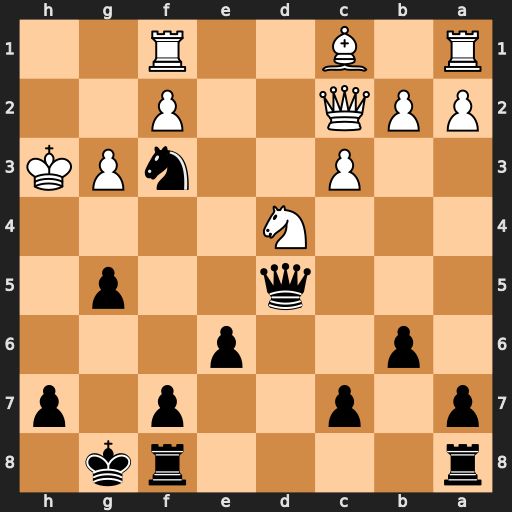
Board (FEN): r4rk1/p1p2p1p/1p2p3/3q2p1/3N4/2P2nPK/PPQ2P2/R1B2R2
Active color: b
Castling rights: -
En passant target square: -
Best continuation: g4+ Kxg4 Nh2+ Kh3 Nxf1